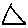
Label: triangle